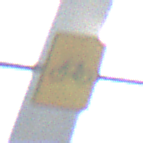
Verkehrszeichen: RadverkehrOhnePfeilsymbol
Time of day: MorningAfternoon
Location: Outdoor (Urban)
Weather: PartlyCloudy
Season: NotSpecified
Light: Natural